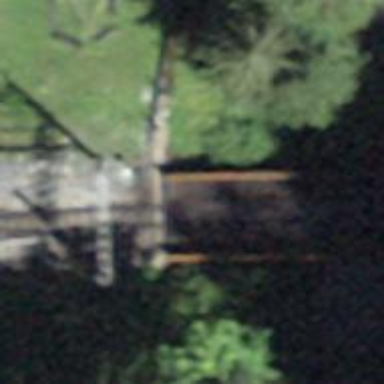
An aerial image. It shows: Narrow-gauge railway bridge with electrified tracks and single track passing over it.